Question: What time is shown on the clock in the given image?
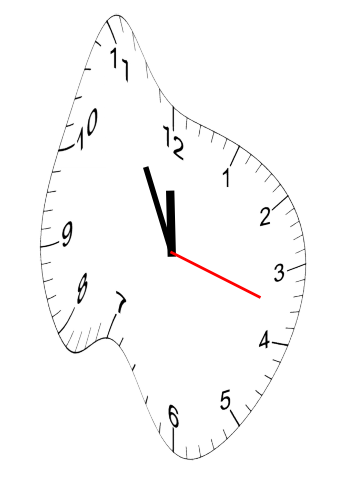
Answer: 11:55:18